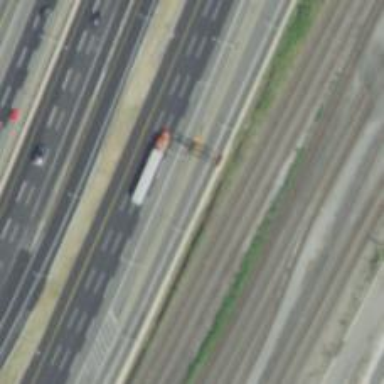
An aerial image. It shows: Motorway junction.